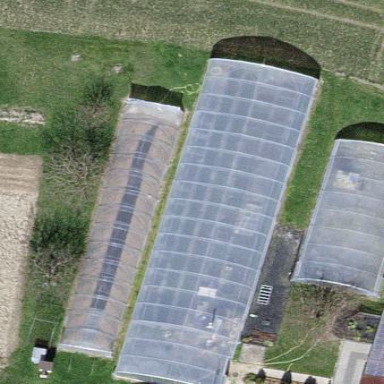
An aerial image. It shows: Greenhouse.